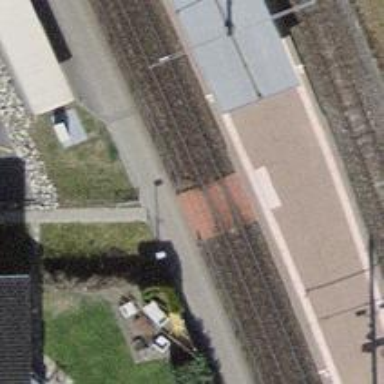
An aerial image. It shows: Crossing for the railway.